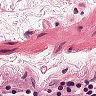
Metastatic tissue present: no